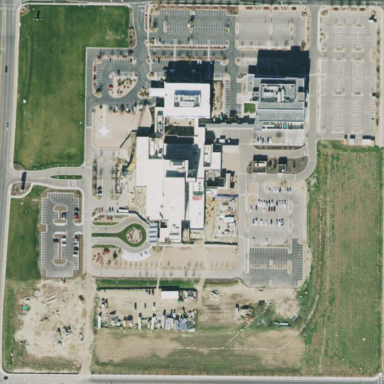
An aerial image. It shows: Healthcare facility identified as hospital.